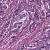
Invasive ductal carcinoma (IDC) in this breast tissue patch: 1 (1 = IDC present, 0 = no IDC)